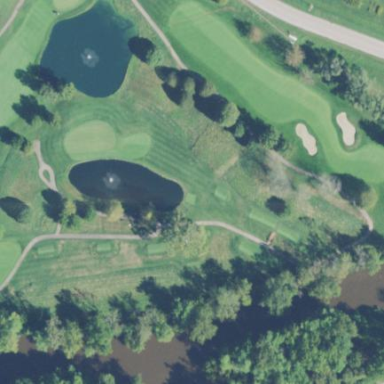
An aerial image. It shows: Grassy area designated as golf fairway.